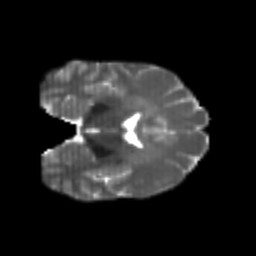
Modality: T2w
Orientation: coronal
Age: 23
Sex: female
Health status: healthy
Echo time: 0.074 s